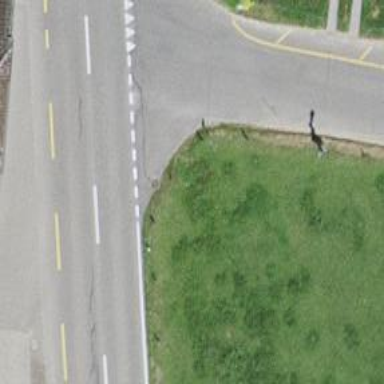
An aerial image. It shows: Bus stop with platform for public transport.